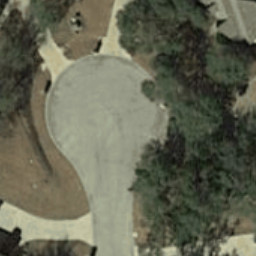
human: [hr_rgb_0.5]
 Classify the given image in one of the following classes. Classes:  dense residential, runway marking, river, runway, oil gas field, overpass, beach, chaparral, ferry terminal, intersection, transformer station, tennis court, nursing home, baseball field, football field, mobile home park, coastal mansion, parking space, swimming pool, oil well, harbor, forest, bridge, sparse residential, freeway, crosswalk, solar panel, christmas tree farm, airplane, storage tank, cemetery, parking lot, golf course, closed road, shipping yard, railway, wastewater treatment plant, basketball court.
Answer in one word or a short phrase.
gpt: closed road